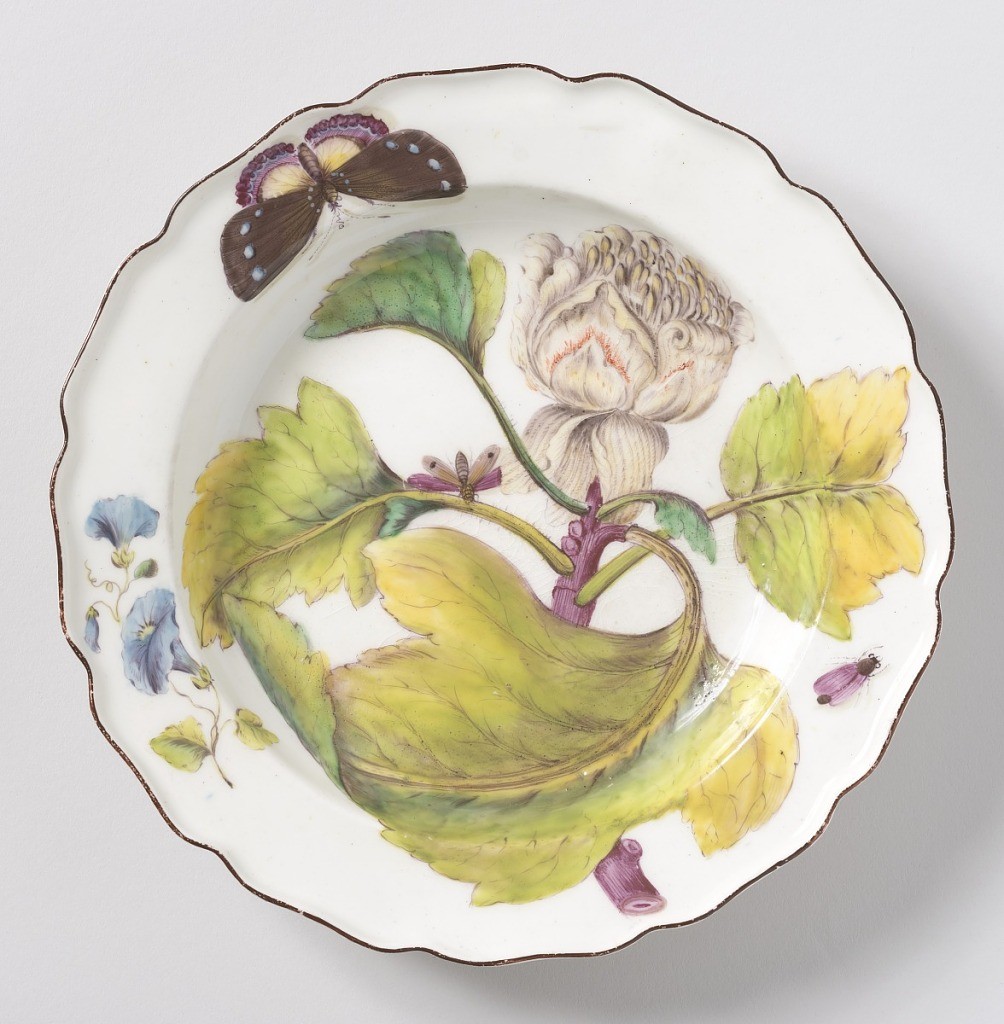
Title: "Hans Sloane" Botanical Plate (One of Twelve)
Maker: Chelsea Porcelain Manufactory, English, 1745 – 1784
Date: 1754–1758
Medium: soft paste porcelain, vitreous enamel
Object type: plate
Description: A plate with a wavy, brown-edged rim painted with tulip tree (Liriodendron) flower and leaves, and various insects.